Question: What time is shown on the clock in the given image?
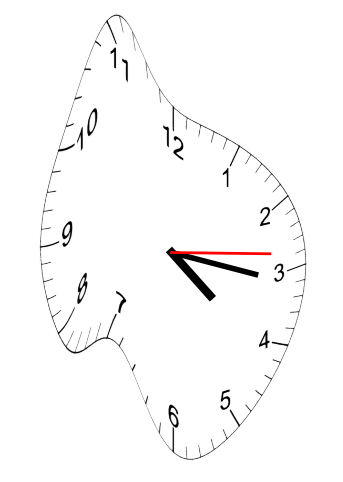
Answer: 04:16:14